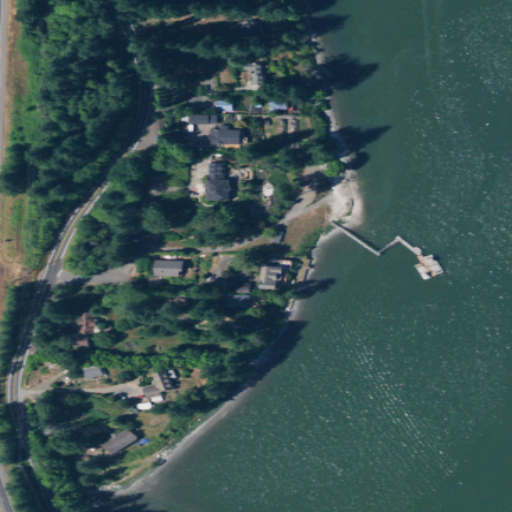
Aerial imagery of cape in Washington named Rocky Point containing open water, low intensity development, open development, medium intensity development, barren land, evergreen forest, mixed forest, high intensity development, and herbaceous wetlands